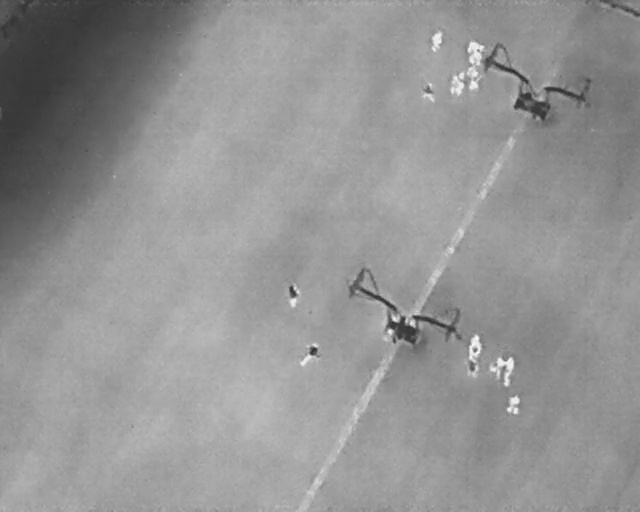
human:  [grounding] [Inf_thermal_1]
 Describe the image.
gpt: In the satellite image, there is  <ref>2 medium person </ref> <box>[[66, 7, 69, 9, 19], [65, 16, 68, 19, 2]]</box> located at top,  <ref>1 large person </ref> <box>[[72, 8, 76, 11, 2]]</box> located at top right,  <ref>3 medium person </ref> <box>[[72, 13, 75, 16, 2], [70, 15, 74, 16, 2], [68, 15, 72, 17, 2]]</box> located at top right,  <ref>2 large person </ref> <box>[[43, 55, 48, 58, 2], [46, 67, 50, 71, 30]]</box> located at center,  <ref>1 medium person </ref> <box>[[72, 65, 75, 68, 3]]</box> located at right,  <ref>2 medium person </ref> <box>[[72, 70, 75, 72, 2], [78, 77, 81, 80, 2]]</box> located at bottom right,  <ref>2 large person </ref> <box>[[75, 70, 79, 73, 2], [76, 71, 82, 73, 12]]</box> located at bottom right.